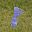
Label: 8